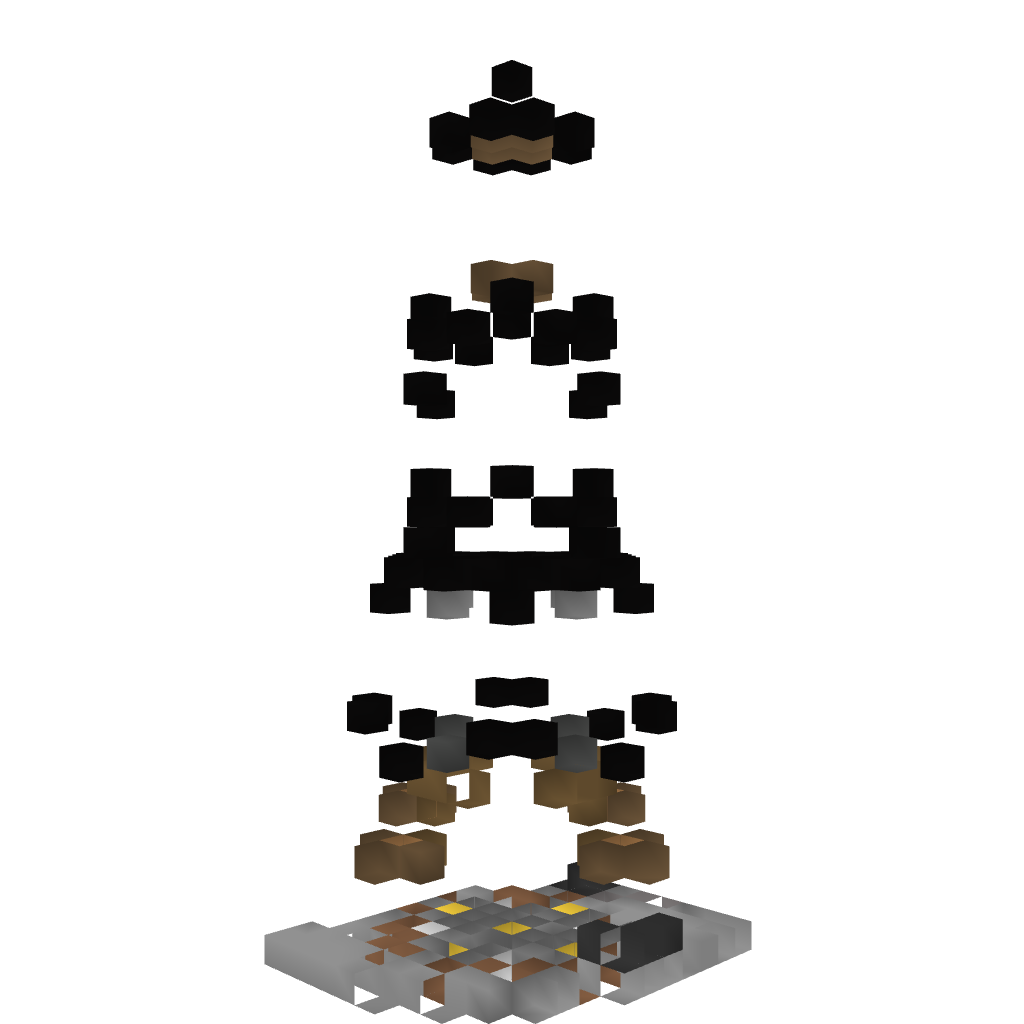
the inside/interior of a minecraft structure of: White Tower